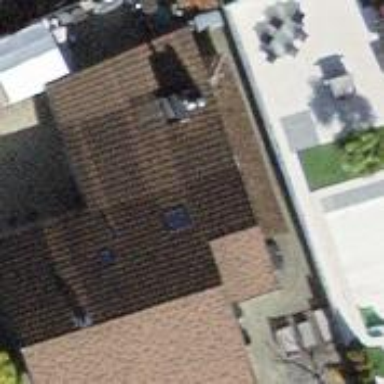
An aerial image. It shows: Building with tiled roof.